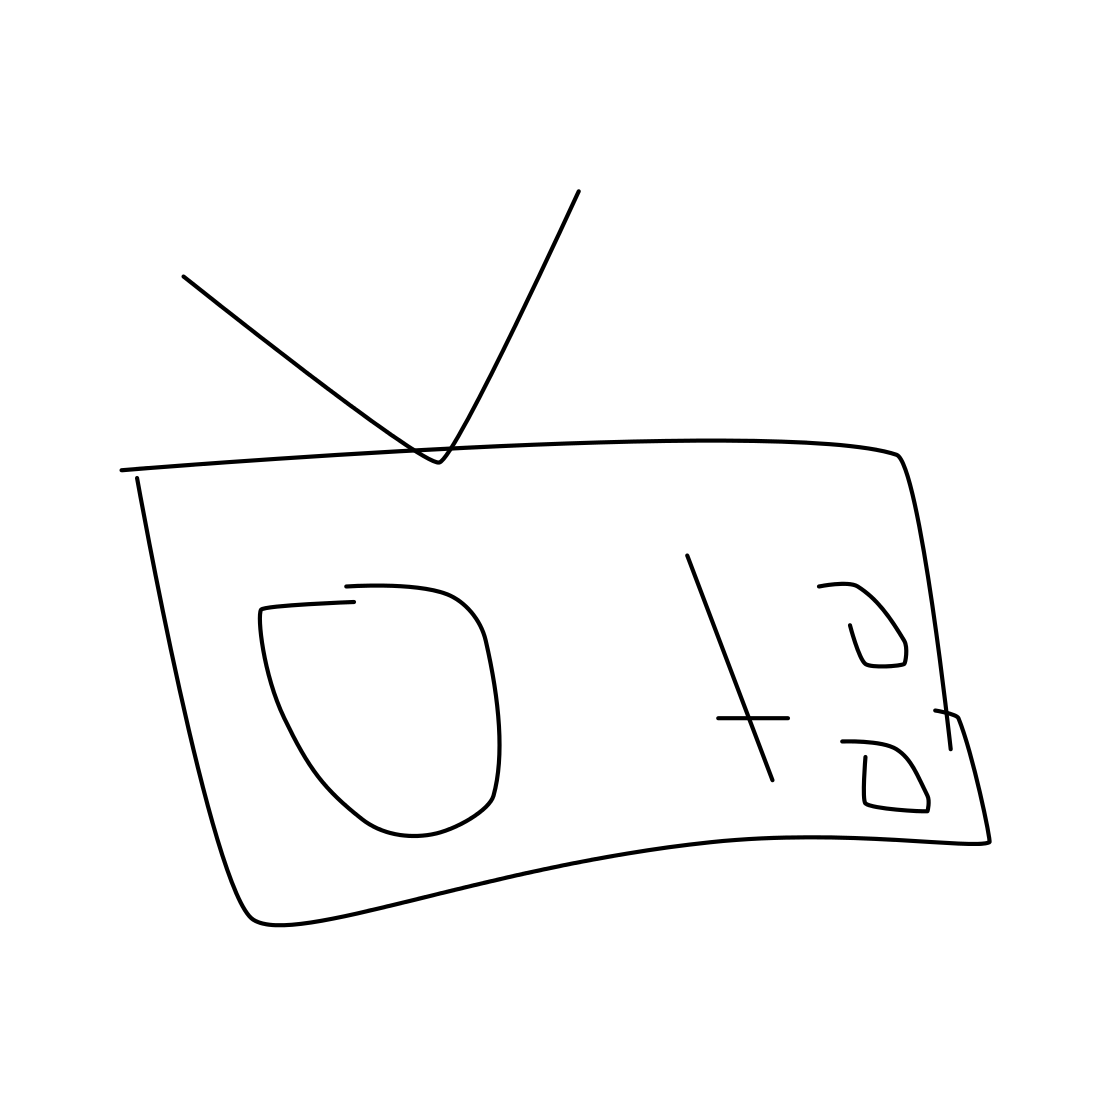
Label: radio